Interaction volume radius: 5 \u00c5
Interaction volume height: 10 \u00c5
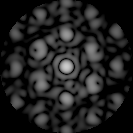
Disorder parameter: 0.5514